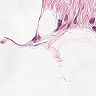
Metastatic tissue present: no